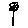
Label: flower